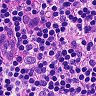
Metastatic tissue present: no